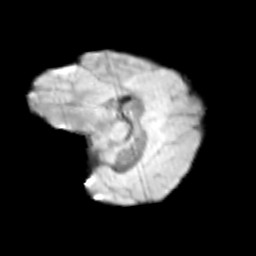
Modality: T2w
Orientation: sagittal
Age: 11
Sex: female
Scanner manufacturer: siemens
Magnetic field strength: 3 T
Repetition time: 3.8 s
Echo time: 0.07 s